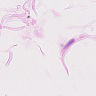
Metastatic tissue present: no